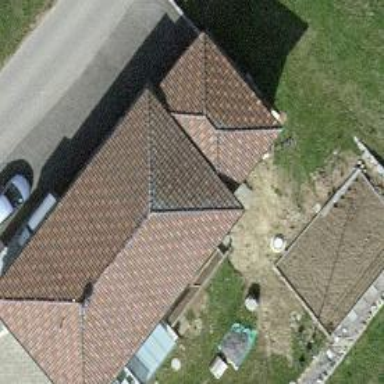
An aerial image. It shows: Building with hipped roof shape.